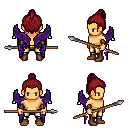
a pixel art fantasy rpg character, male body template, human, tanned skin, purple wings, gold greaves, brunette short topknot hairstyle, leather bracers, brown shoes, spear, four views (front, back, left, right), 2x2 character sprite sheet, small pixel art, hard edges, no anti-aliasing